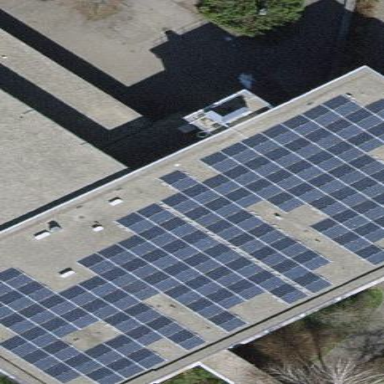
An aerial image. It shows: Solar power generator using photovoltaic panels.